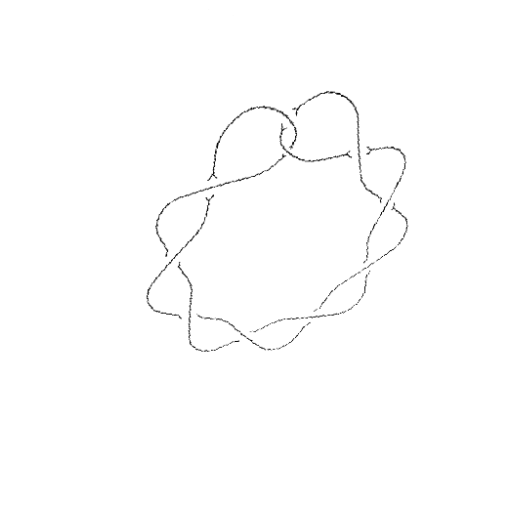
Crossing number: 10